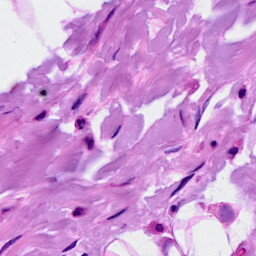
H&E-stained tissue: Breast